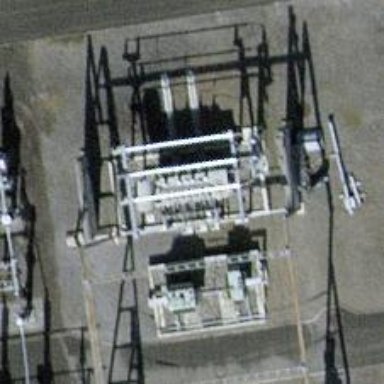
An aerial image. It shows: Transformer.